Question: I try to obtain a 3D dataframe from 2 dataframes that have the same shape. If we take the below script as the example, I want to create a 3D dataframe that have 2 rows (a and b), 3 columns (A, B and C), and 2 items (df1 and df2). And also to be clear, I tried to explain my problem with a figure.
'''
import pandas as pd
df1 = pd.DataFrame([[1, 2, 11], [3, 4, 12]], columns=['A', 'B', 'C'], index=['a', 'b'])
df2 = pd.DataFrame([[5, 6, 13], [7, 8, 14]], columns=['A', 'B', 'C'], index=['a', 'b'])
'''
I saw related questions and tried some of them. I have tried to use pd.MultiIndex, but I obtained error as "ValueError: Length of levels and labels must be the same."
Is there any way to obtain a 3D dataframe as described in below figure?
Thanks.

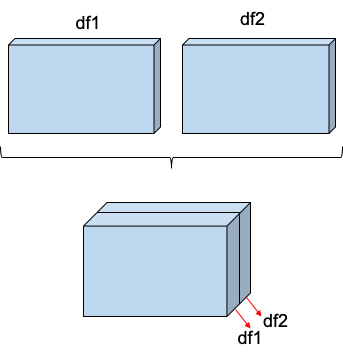
Answer: <URL> to create a response. Thank you for this opportunity.
'''
import pandas as pd
df1 = pd.DataFrame([[1, 2, 11], [3, 4, 12]], columns=['A', 'B', 'C'], index=['a', 'b'])
df2 = pd.DataFrame([[5, 6, 13], [7, 8, 14]], columns=['A', 'B', 'C'], index=['a', 'b'])
ds1 = df1.to_xarray()
'''
<URL>
'''
ds2 = df2.to_xarray()
'''
<URL>
import xarray as xr
ds_all = xr.concat([ds1,ds2], dim='new_dim')
<URL>
'''
df_all = ds_all.to_dataframe()
df_all
A B C
index new_dim
a 0 1 2 11
1 5 6 13
b 0 3 4 12
1 7 8 14
'''